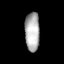
Tissue: lung
Cell type: Endothelial cells
Senescence score: 0.5681
Nuclear area (px): 559
Mean DAPI intensity: 176.036